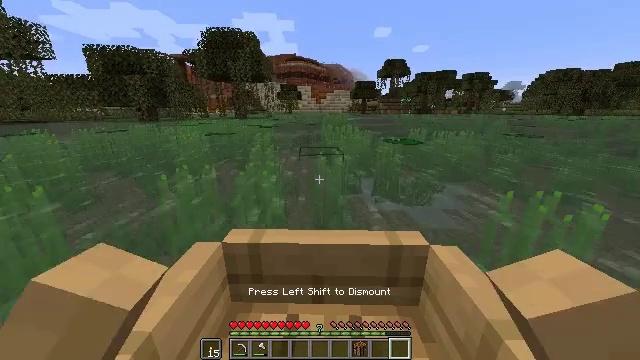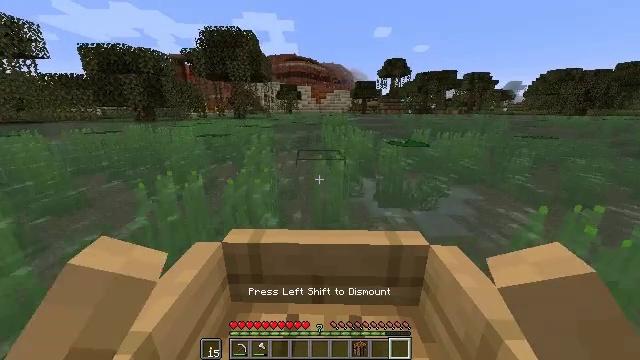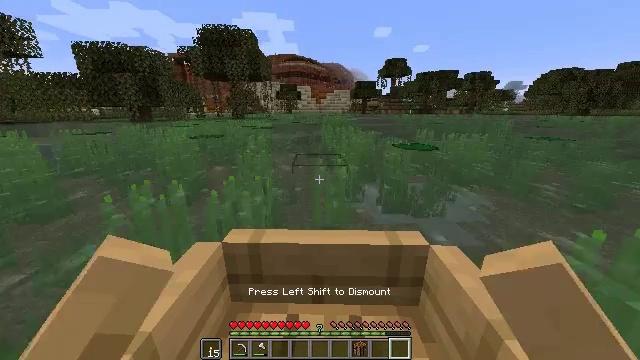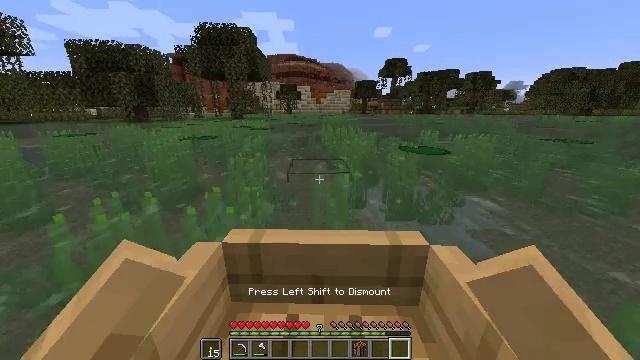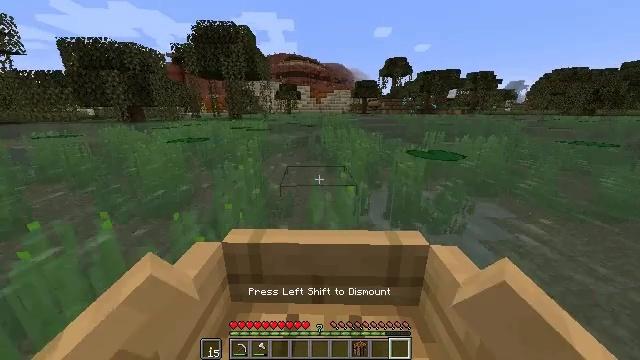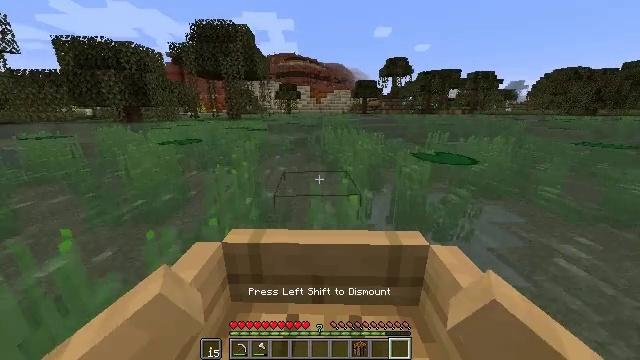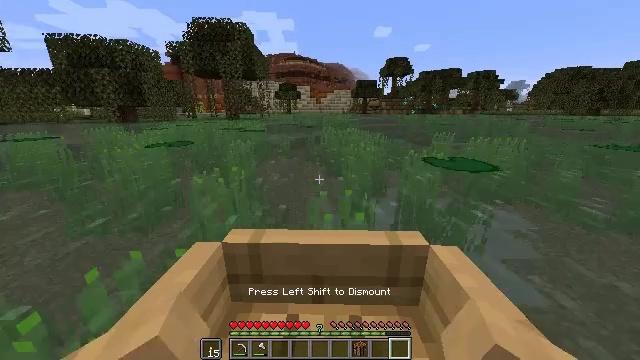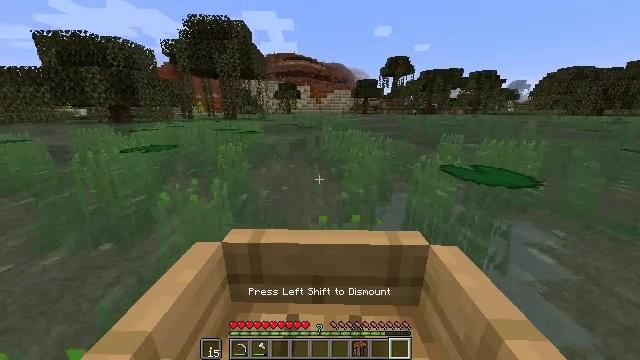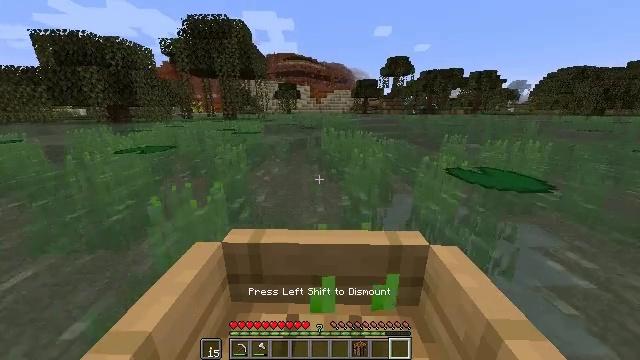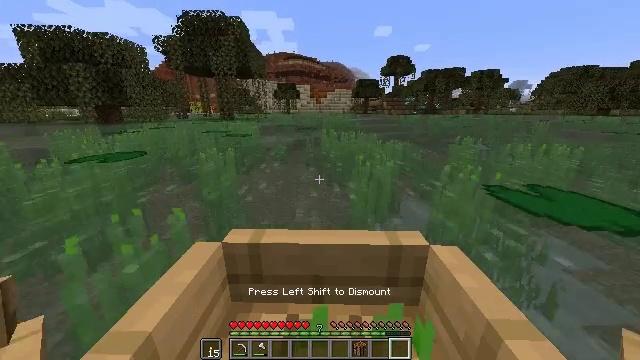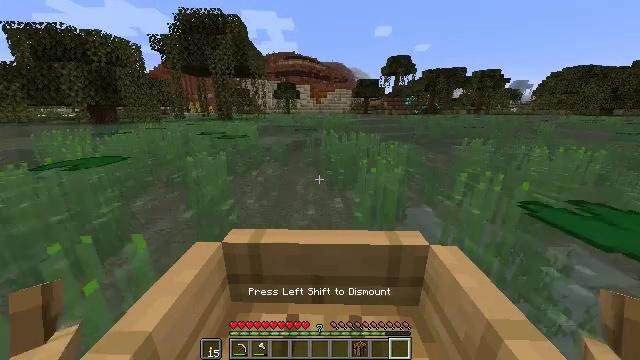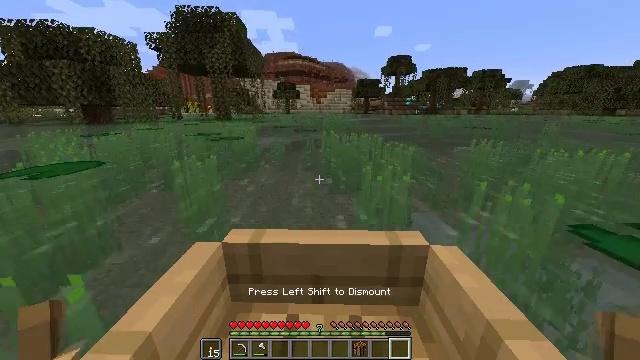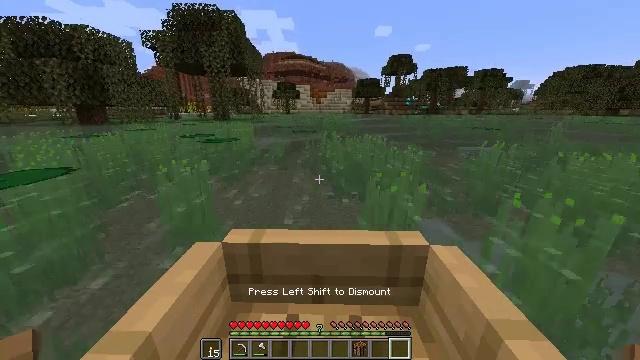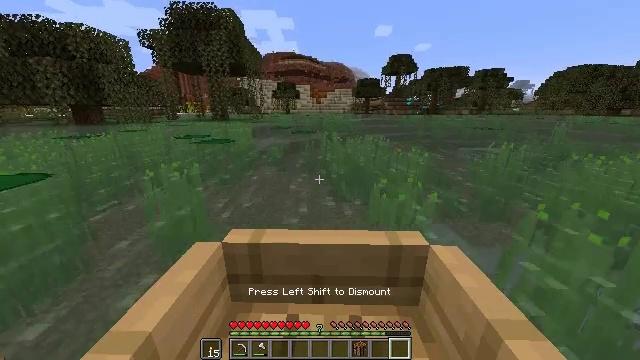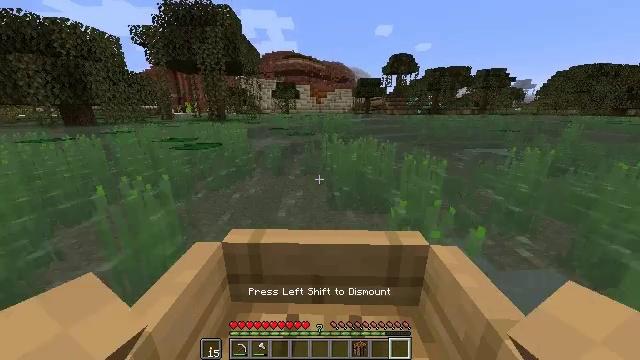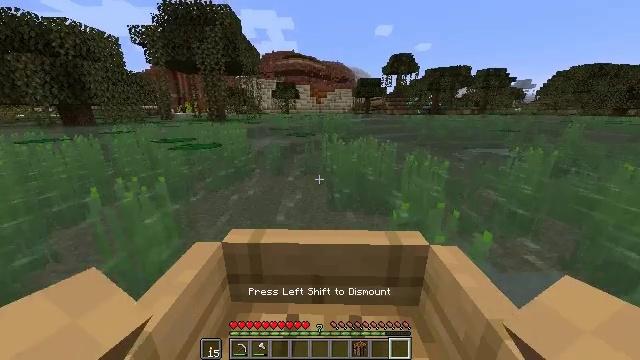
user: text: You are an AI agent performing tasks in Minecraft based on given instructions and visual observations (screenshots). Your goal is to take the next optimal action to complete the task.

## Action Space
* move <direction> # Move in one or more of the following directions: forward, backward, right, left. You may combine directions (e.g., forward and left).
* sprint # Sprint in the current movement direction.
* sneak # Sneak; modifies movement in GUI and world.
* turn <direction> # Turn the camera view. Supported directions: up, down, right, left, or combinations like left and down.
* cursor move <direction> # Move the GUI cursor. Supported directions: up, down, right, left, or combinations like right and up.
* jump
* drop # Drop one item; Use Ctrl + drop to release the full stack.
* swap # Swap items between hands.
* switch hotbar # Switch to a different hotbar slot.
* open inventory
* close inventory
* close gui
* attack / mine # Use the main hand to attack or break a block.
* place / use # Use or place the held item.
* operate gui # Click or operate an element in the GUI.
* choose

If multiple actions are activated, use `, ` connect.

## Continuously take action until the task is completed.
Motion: motion action
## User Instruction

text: Remove a white bed from the inventory.
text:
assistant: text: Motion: move forward, sprint
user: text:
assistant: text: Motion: move forward, sprint
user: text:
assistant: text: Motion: move forward, sprint
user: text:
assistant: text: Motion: move forward, sprint
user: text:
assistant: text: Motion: move forward, sprint
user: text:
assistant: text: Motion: move forward, sprint
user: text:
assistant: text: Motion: move forward, sprint
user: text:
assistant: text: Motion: move forward, sprint
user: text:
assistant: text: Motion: move forward, sprint
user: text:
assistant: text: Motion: move forward, sprint
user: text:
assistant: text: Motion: move forward, sprint
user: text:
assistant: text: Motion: move forward, sprint
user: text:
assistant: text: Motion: move forward, sprint
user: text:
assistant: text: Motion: move forward, sprint
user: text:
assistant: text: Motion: move forward, sprint
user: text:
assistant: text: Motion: move forward, sprint
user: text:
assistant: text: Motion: move forward, sprint
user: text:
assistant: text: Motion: move forward, sprint
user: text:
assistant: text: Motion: move forward, sprint
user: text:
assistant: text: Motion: move forward, sprint
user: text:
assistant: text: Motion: move forward, sprint
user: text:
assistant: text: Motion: move forward, sprint
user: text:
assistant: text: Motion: move forward, sprint
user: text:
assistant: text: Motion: move forward, sprint
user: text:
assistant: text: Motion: move forward, sprint
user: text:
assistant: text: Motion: move forward, sprint
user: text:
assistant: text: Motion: move forward, sprint
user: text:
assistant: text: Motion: move forward, sprint
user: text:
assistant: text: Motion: move forward, sprint
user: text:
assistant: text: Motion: move forward, sprint